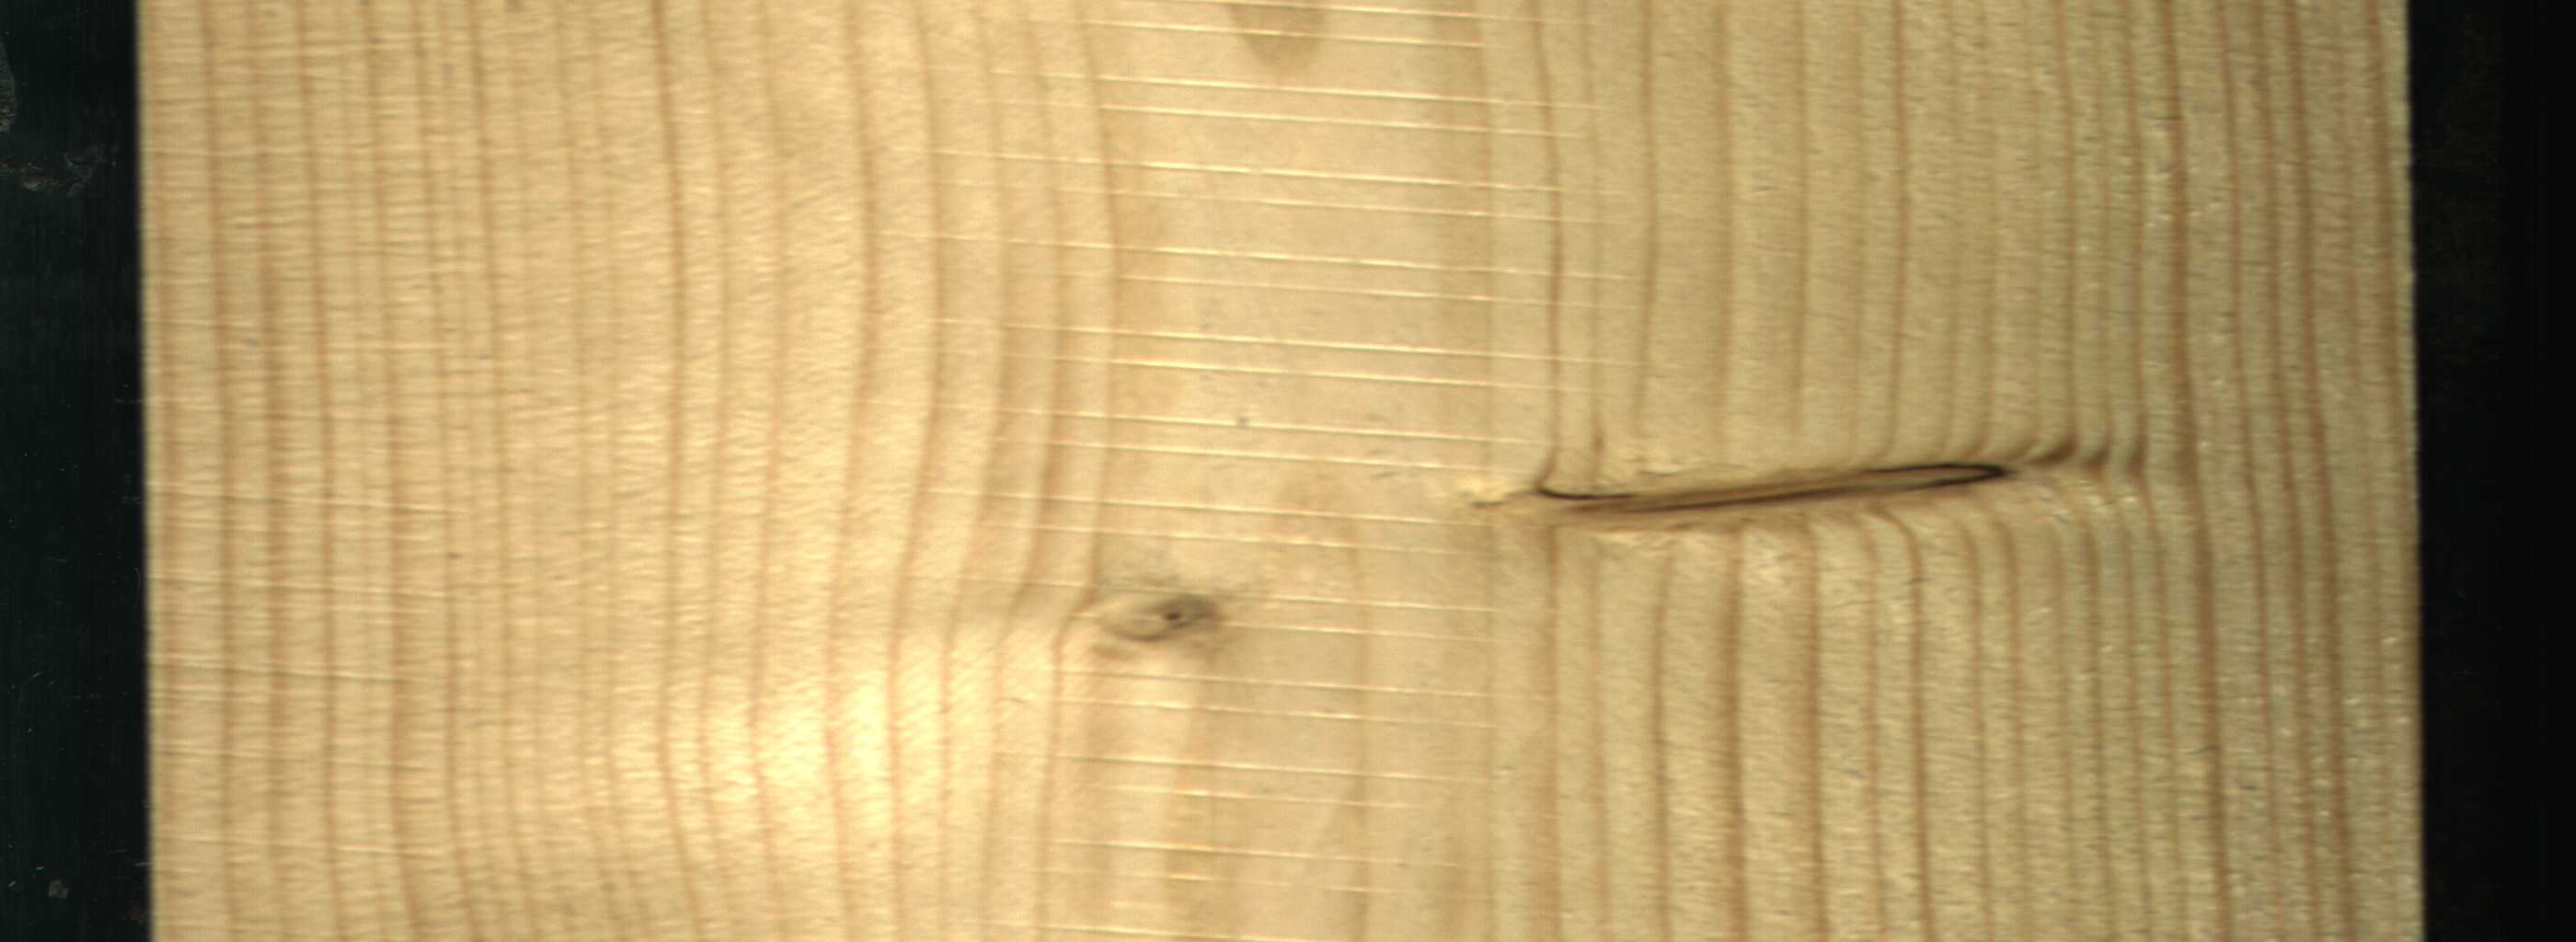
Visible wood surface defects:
Dead_Knot
Live_Knot